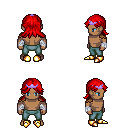
a pixel art fantasy rpg character, male body template, human, dark skin, leather shoulder armor, teal pants, red loose hair, purple tiara, white cloth bandages, gold boots, four views (front, back, left, right), 2x2 character sprite sheet, small pixel art, hard edges, no anti-aliasing